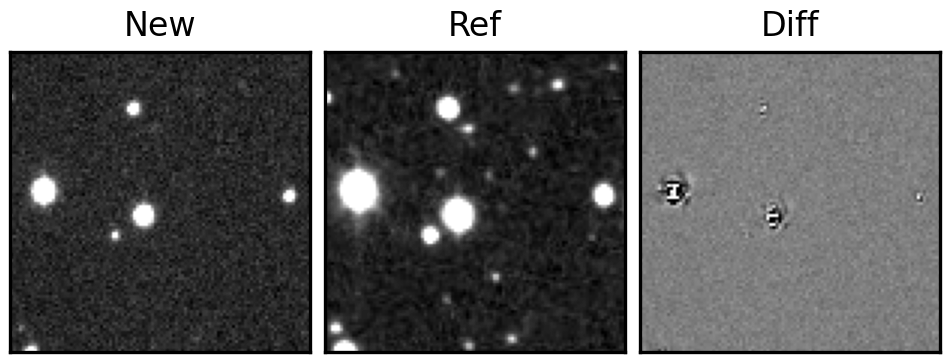
Label: bogus